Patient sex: M
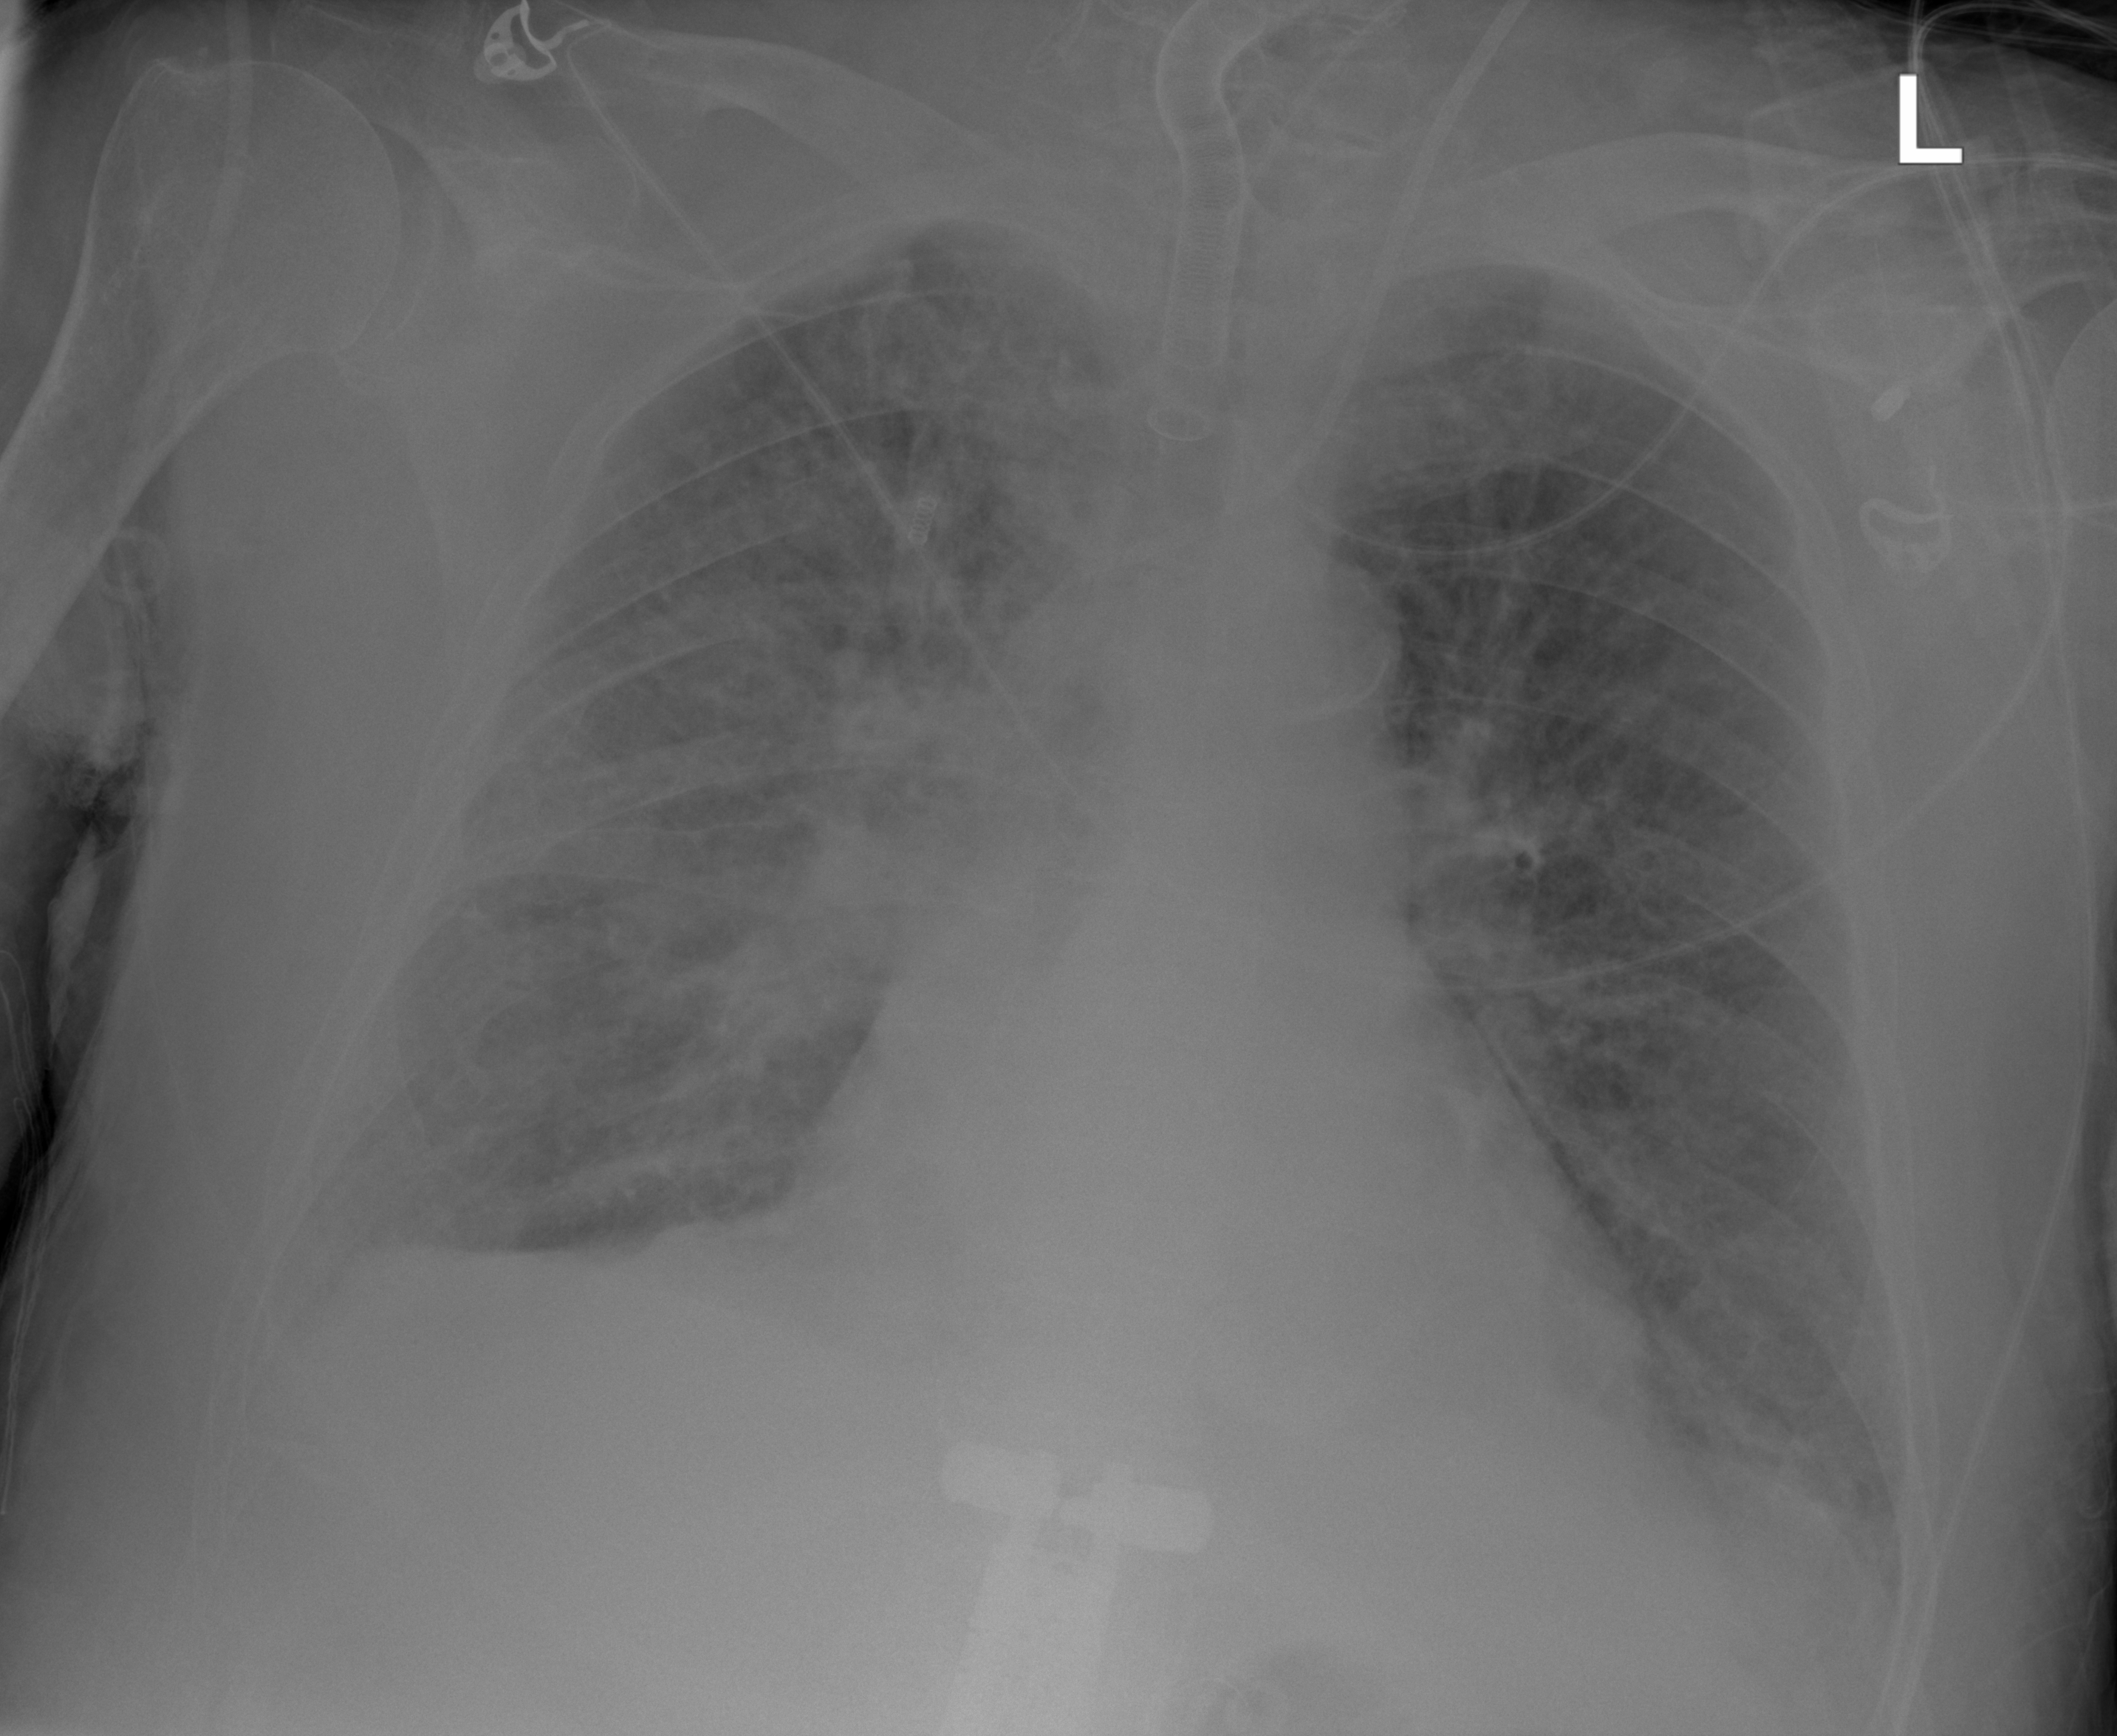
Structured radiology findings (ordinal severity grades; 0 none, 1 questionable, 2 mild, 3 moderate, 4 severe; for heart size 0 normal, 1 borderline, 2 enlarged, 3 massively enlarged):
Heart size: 1
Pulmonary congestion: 3
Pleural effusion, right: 1
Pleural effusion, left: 2
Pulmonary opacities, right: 2
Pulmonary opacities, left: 2
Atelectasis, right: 2
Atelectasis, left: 2